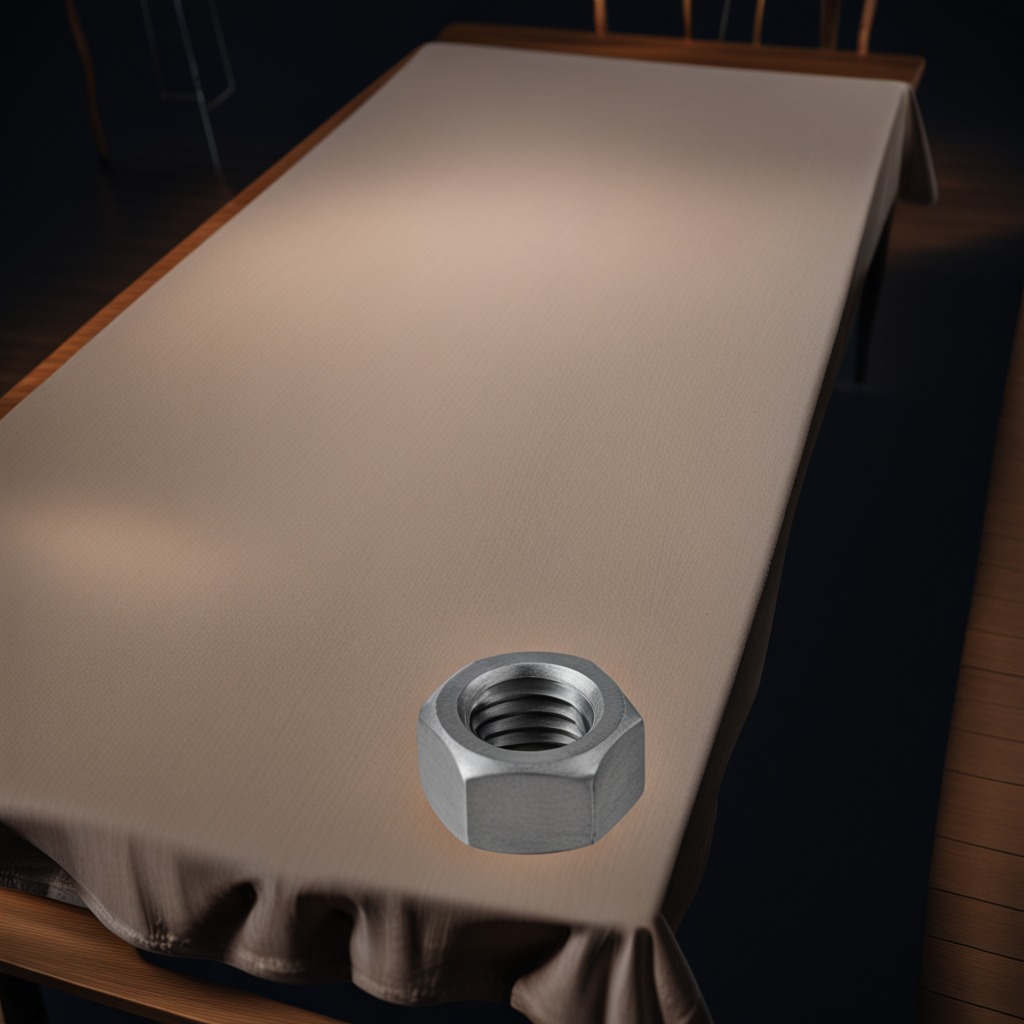
A metal nut lies on a wooden table.